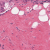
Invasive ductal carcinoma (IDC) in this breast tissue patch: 0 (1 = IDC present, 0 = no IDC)